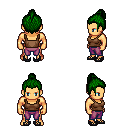
a pixel art fantasy rpg character, male body template, human, tanned skin, brown pirate shirt, magenta pants, green short topknot hairstyle, ghillies, four views (front, back, left, right), 2x2 character sprite sheet, small pixel art, hard edges, no anti-aliasing